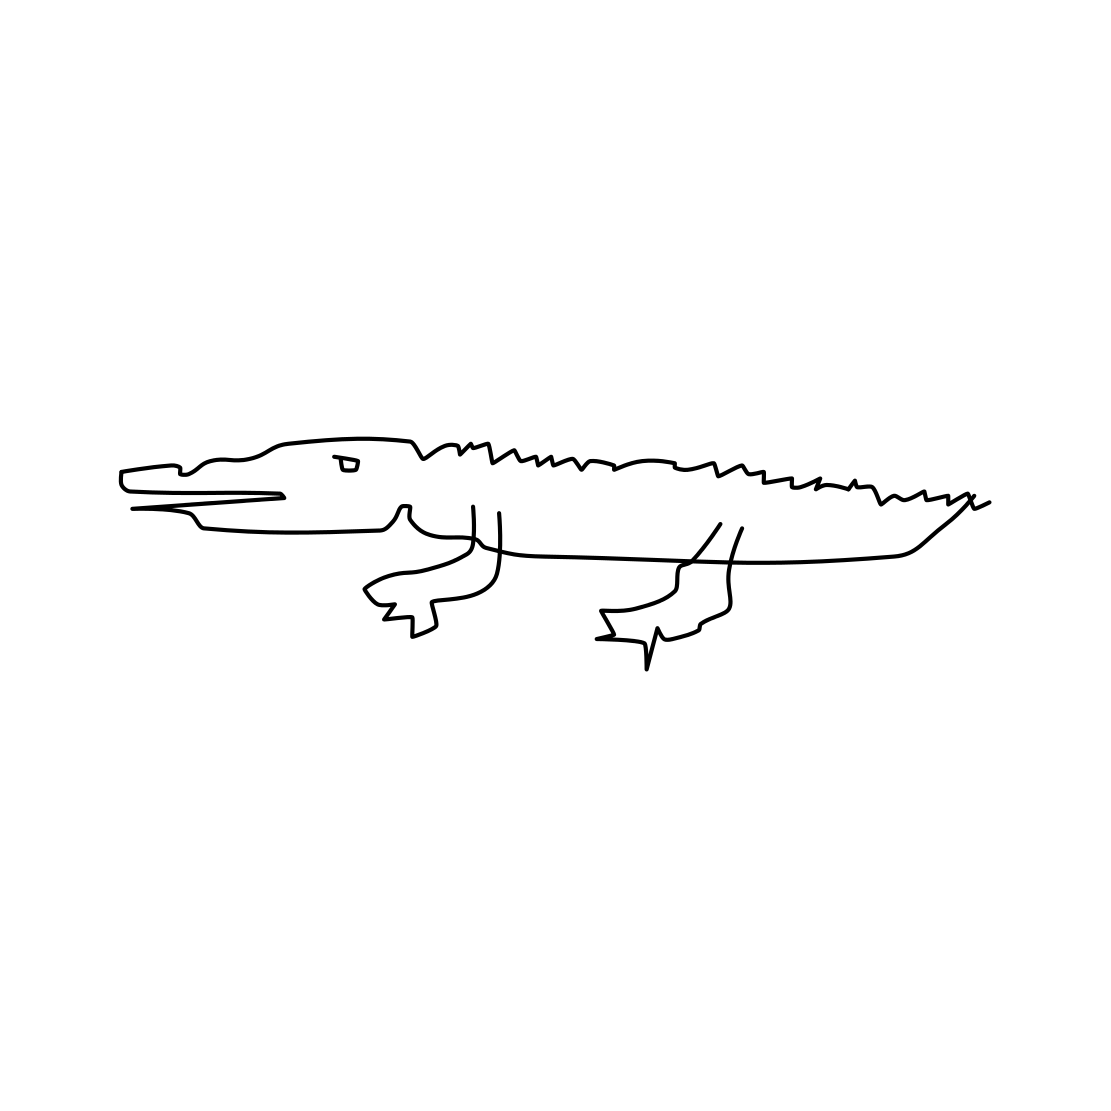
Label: crocodile